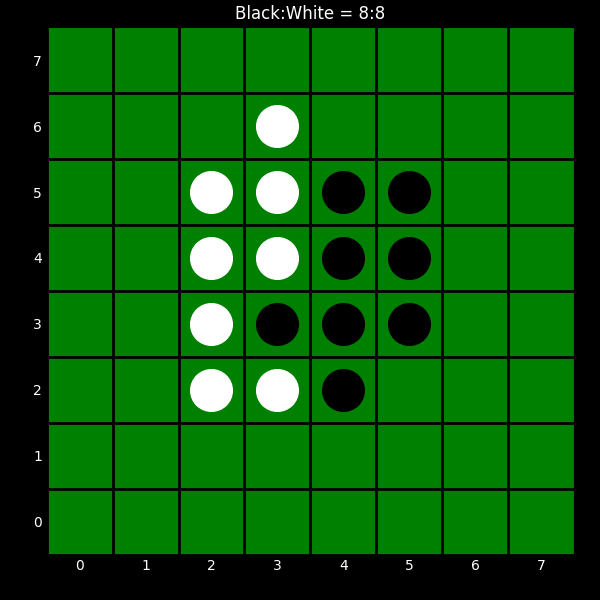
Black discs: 8
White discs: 8